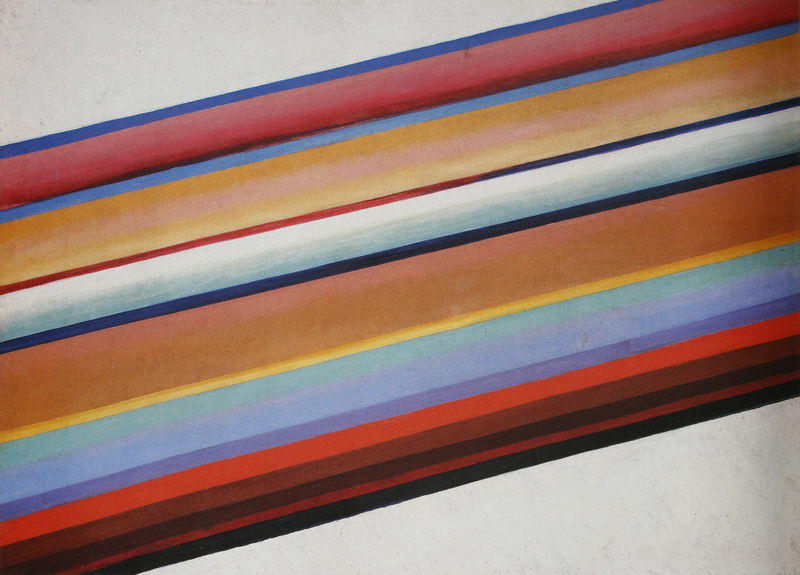
Titel: Bewegung im Raum
Künstler: Michail Matjuschin
Standort: St. Petersburg
Institution: Staatliches Russisches Museum
Schlagwörter: blau, schatten, weiß, gelb, ocker, sand, braun, bunt, grau, orange, schwarz, türkis, rot, beige, muster, band, felder, kontrast, rosa, schräg, hellblau, ornage, farbig, moderne, abstrakt, farben, modern, farbe, lila, violett, linien, dick, dunkelblau, schmal, dunkelrot, gestreift, streifen, balken, dünn, striche, übergang, links, parallel, linear, farbflächen, plastisch, schraffur, dynamik, quer, diagonal, geometrisch, kühl, schräge, abstufung, breit, stärke, aufsteigend, op art, viereck, vierecke, grell, mischung, perspektivisch, regenbogen, vertikal, gegenstandslos, petrol, hellrot, körperhaft, filmstreifen, formalismus, optical art, farbstreifen, farbenspektrum, rosenquist, ot, 1940, rehcts